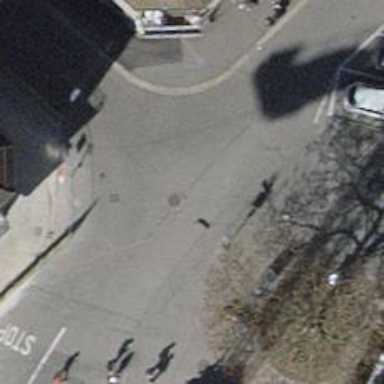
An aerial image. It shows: Asphalt living street with separate sidewalk and opposite cycleway.